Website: apple
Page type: account-selection
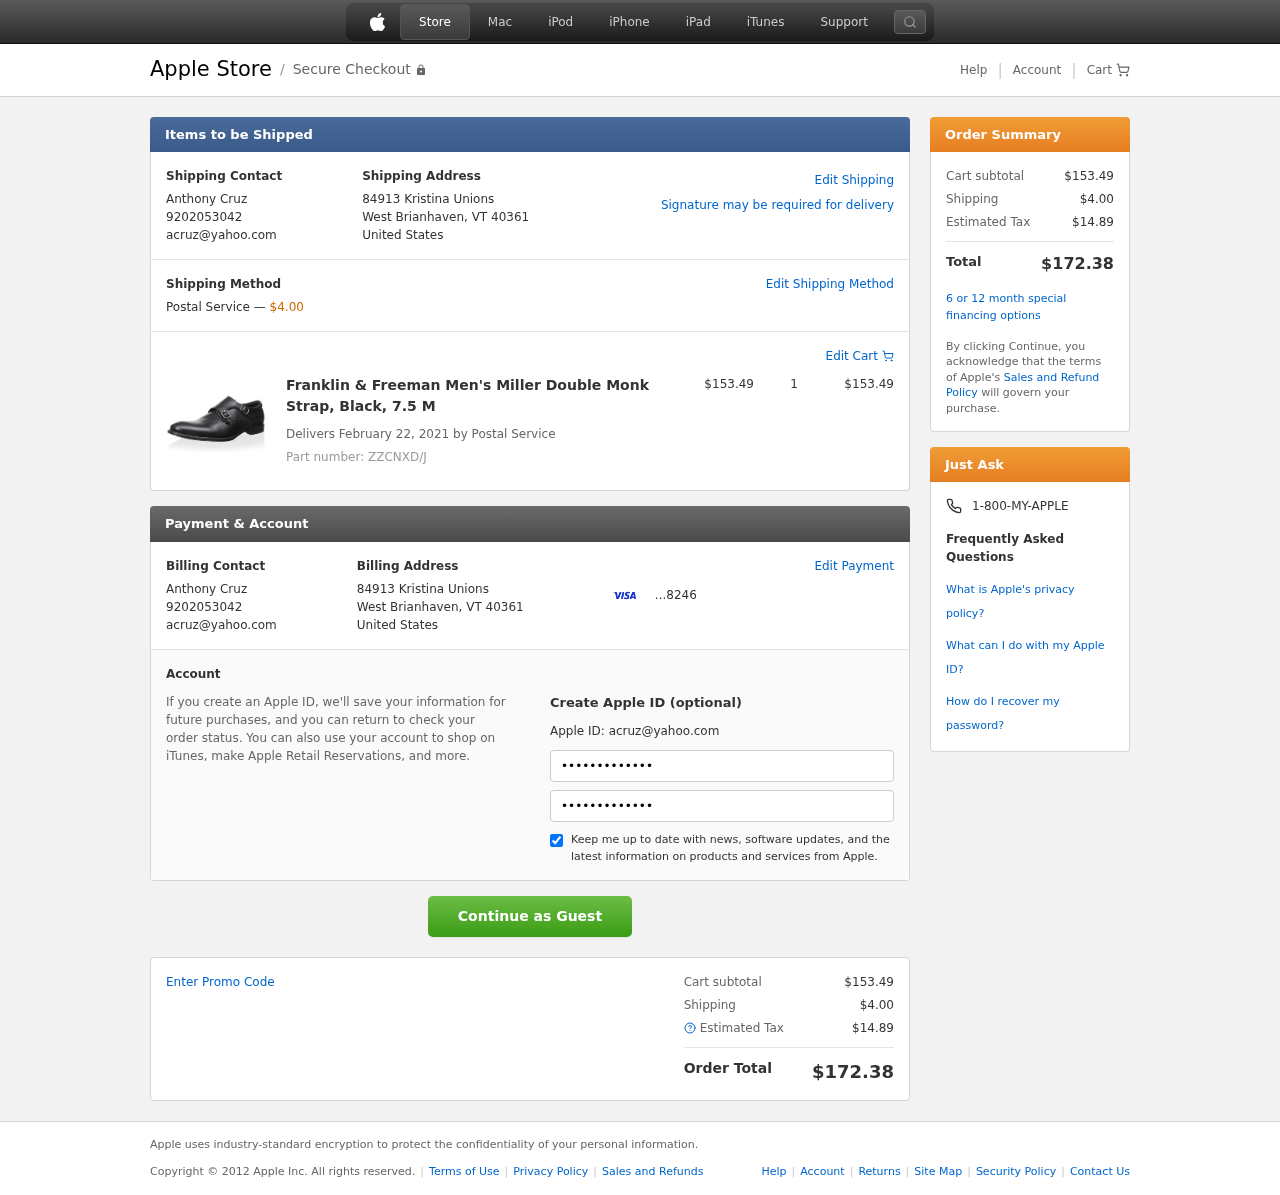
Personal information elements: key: PII_CARD_LAST4
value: ...8246
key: PII_CITY_STATE_ZIP
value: West Brianhaven, VT 40361
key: PII_COUNTRY
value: United States
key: PII_EMAIL
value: acruz@yahoo.com
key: PII_FULLNAME
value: Anthony Cruz
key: PII_PHONE
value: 9202053042
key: PII_STREET
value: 84913 Kristina Unions
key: PII_FIRSTNAME
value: Anthony
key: PII_LASTNAME
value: Cruz
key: PII_FULLNAME2
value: Anthony Cruz
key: PII_FULLNAME3
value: Anthony Cruz
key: PII_FIRSTNAME2
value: Anthony
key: PII_FIRSTNAME3
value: Anthony
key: PII_LASTNAME2
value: Cruz
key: PII_LASTNAME3
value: Cruz
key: PII_FIRSTNAME_DERIVED
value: Anthony
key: PII_LASTNAME_DERIVED
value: Cruz
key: PII_FULLNAME_DERIVED
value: Anthony Cruz
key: PII_NAME_FULL_DERIVED
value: Anthony Cruz
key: PII_PHONE_LINE
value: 3042
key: PII_PHONE_SUFFIX
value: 3042
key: PII_PHONE2
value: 9202053042
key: PII_PHONE3
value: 9202053042
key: PII_PHONE_NUMERIC
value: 9202053042
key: PII_PHONE_LINE_NUMERIC
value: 3042
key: PII_PHONE_SUFFIX_NUMERIC
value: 3042
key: PII_PHONE2_NUMERIC
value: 9202053042
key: PII_PHONE3_NUMERIC
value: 9202053042
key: PII_PHONE_DIGITS
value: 9202053042
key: PII_PHONE_LAST4
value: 3042
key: PII_EMAIL2
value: acruz@yahoo.com
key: PII_EMAIL3
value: acruz@yahoo.com
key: PII_CITY
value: West Brianhaven
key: PII_STATE_ABBR
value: VT
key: PII_POSTCODE
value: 40361
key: PII_POSTCODE_FULL
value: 40361
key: PII_CITY_STATE
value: West Brianhaven, VT
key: PII_POSTCODE_NUMERIC
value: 40361
Product elements: key: PRODUCT1_NAME
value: Franklin & Freeman Men's Miller Double Monk Strap, Black, 7.5 M
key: PRODUCT1_PRICE
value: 153.49
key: PRODUCT1_QUANTITY
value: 1
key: PRODUCT_PART_NUMBER
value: Part number: ZZCNXD/J
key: PRODUCT_TOTAL
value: $153.49
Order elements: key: ORDER_SHIPPING_COST
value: $4.00
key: ORDER_DELIVERY_DATE
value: Delivers February 22, 2021 by Postal Service
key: ORDER_SUBTOTAL
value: $153.49
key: ORDER_TAX
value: $14.89
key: ORDER_TOTAL
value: $172.38